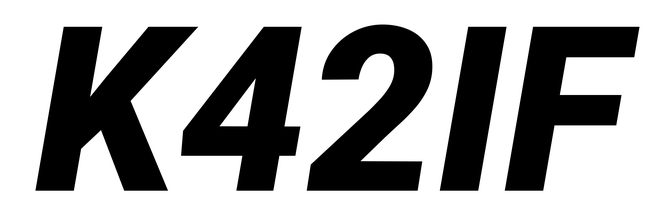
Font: Roboto-Italic_Black_Italic